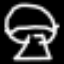
Label: mushroom